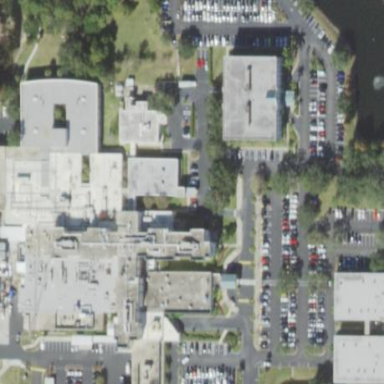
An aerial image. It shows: Healthcare facility identified as hospital.